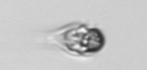
Label: Mesodinium